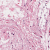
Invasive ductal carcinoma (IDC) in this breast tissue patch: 0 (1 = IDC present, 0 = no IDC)